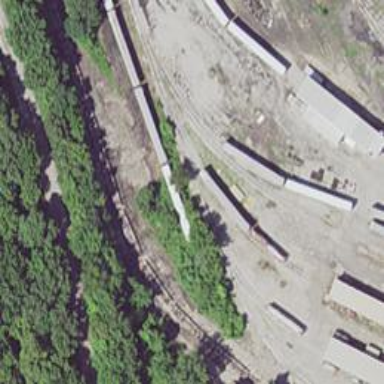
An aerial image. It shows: Railway spur service.